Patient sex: M
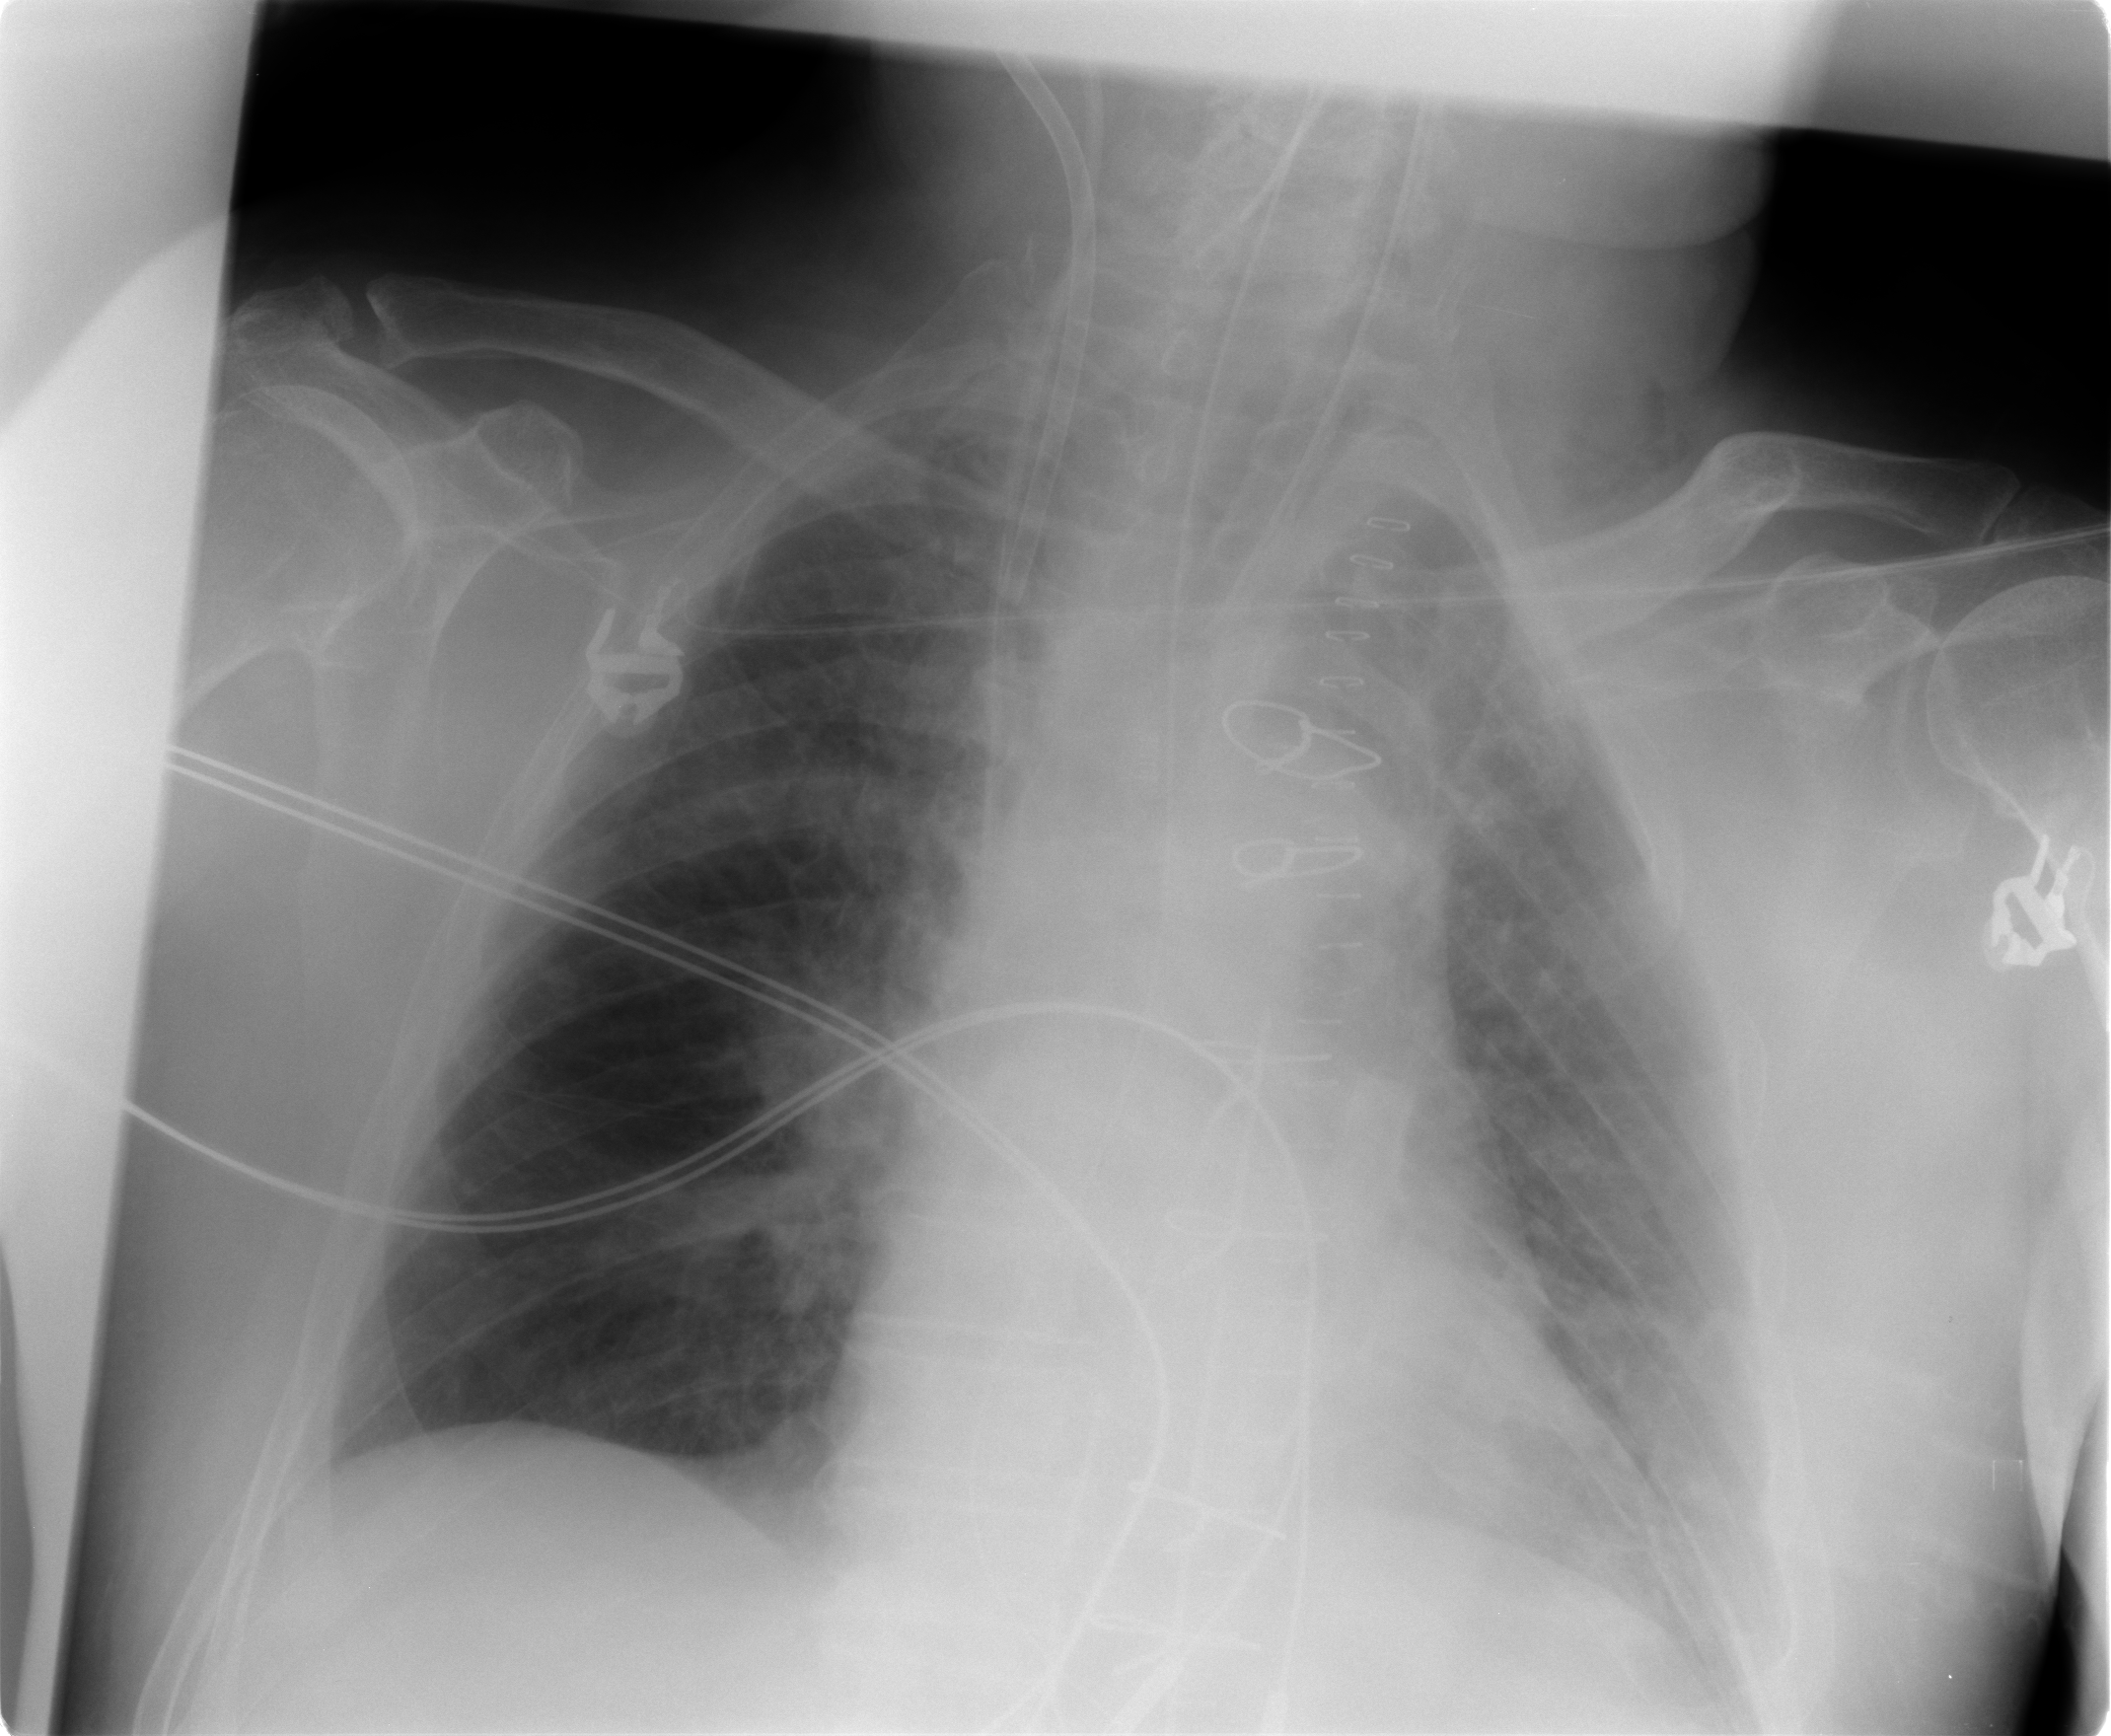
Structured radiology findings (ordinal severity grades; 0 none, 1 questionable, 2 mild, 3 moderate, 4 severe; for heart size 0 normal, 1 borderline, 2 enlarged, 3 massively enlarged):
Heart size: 2
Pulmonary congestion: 2
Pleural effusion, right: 0
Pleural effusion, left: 1
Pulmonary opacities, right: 0
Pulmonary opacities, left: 2
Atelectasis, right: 0
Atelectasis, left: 0